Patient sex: M
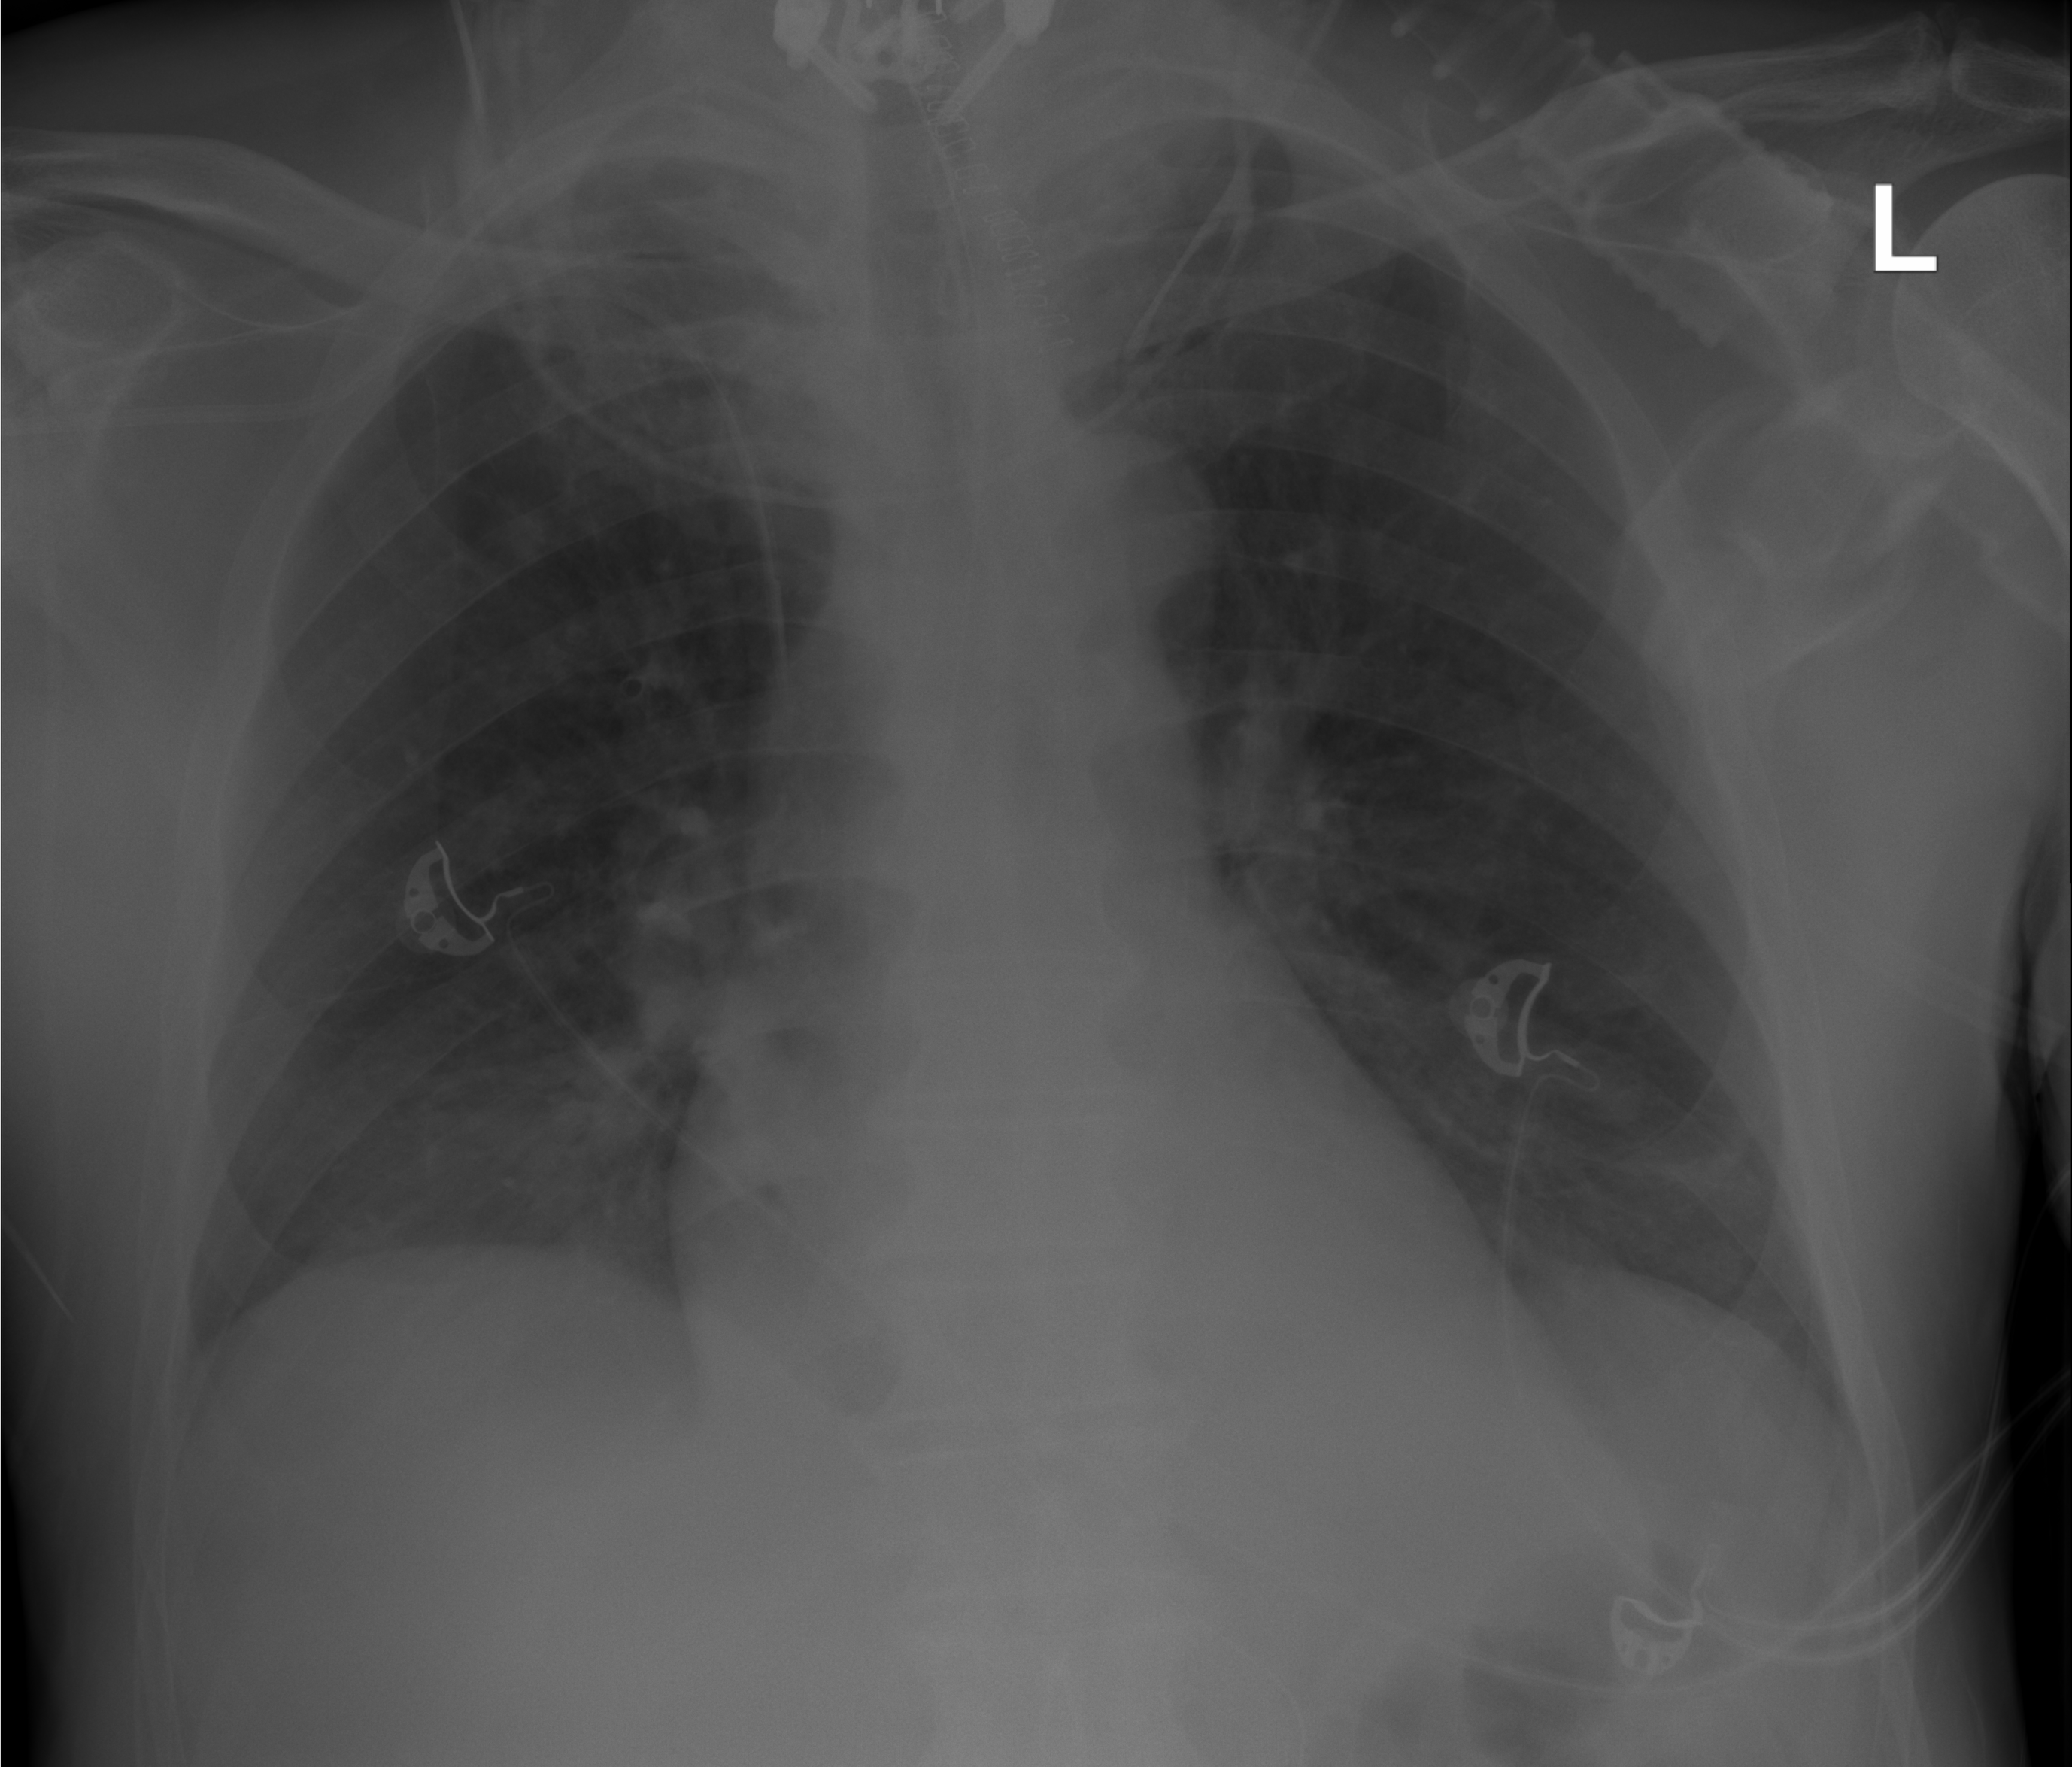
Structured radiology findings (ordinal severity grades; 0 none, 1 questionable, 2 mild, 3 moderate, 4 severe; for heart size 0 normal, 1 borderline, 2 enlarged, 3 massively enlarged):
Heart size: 0
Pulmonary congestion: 2
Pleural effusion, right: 0
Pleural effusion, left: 0
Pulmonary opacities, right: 0
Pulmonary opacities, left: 0
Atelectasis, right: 0
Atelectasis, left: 0